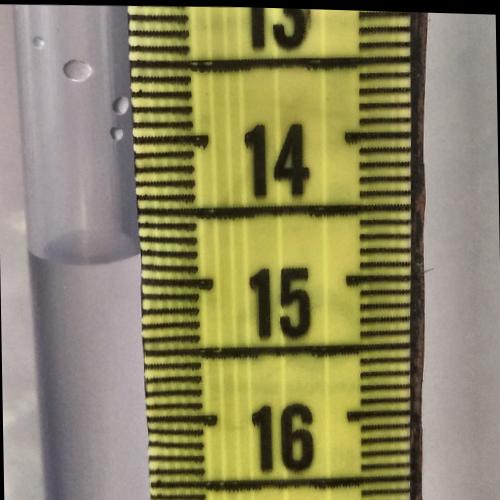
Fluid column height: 14.8 cm